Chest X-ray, PA view. Patient: 48 years old, sex F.
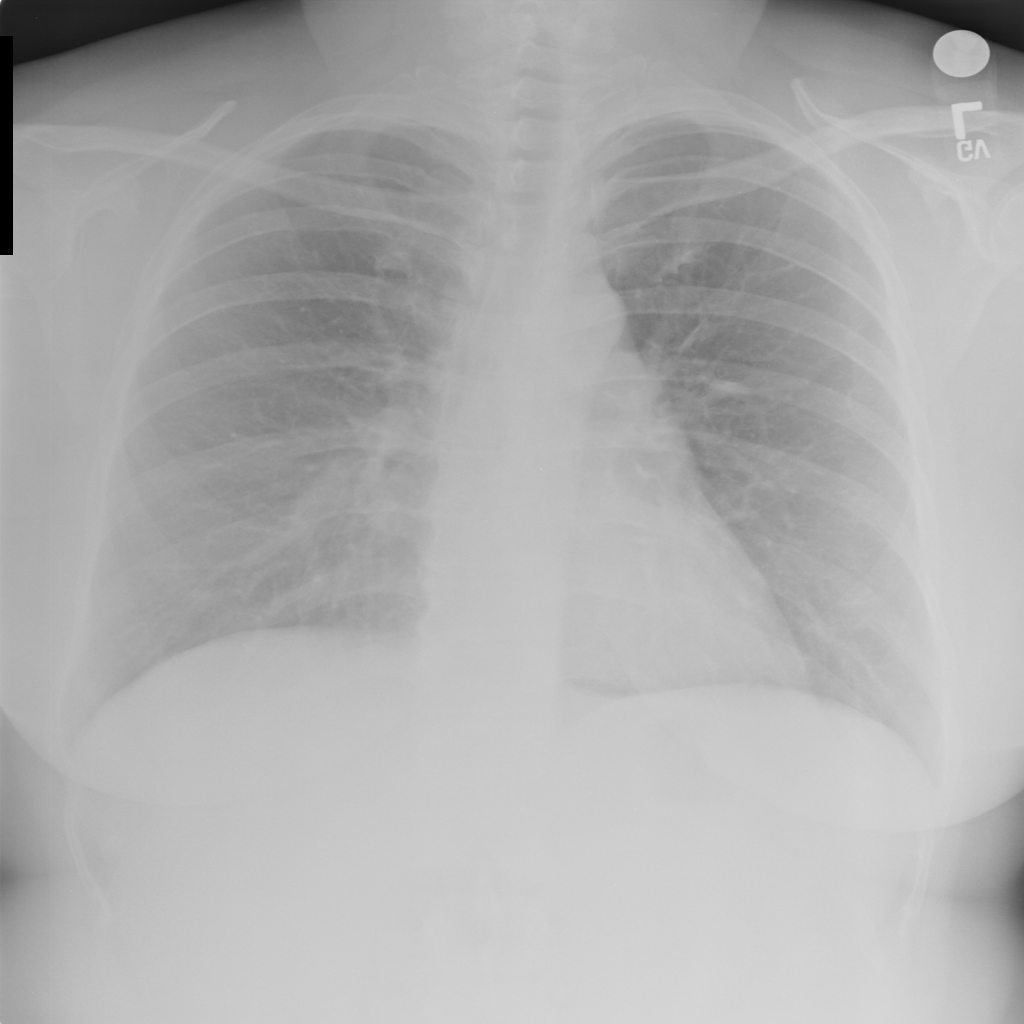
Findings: No Finding